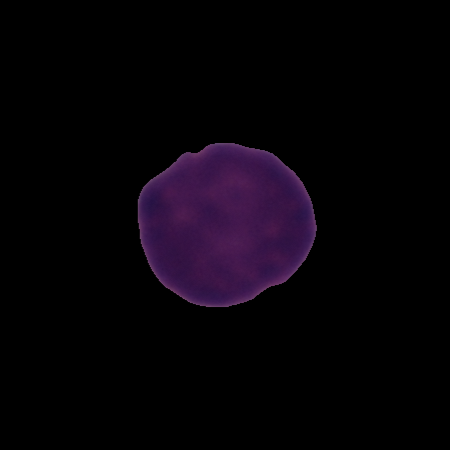
Label: healthy